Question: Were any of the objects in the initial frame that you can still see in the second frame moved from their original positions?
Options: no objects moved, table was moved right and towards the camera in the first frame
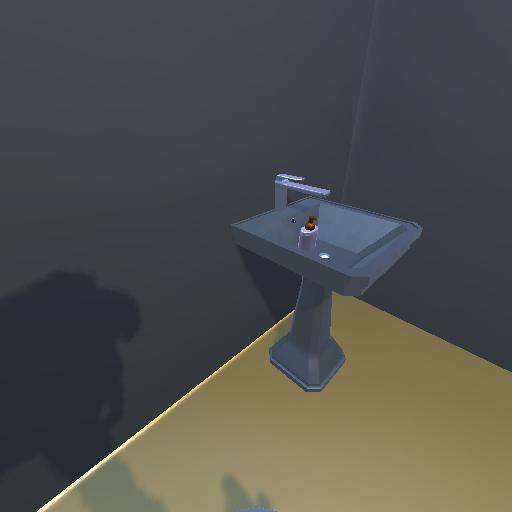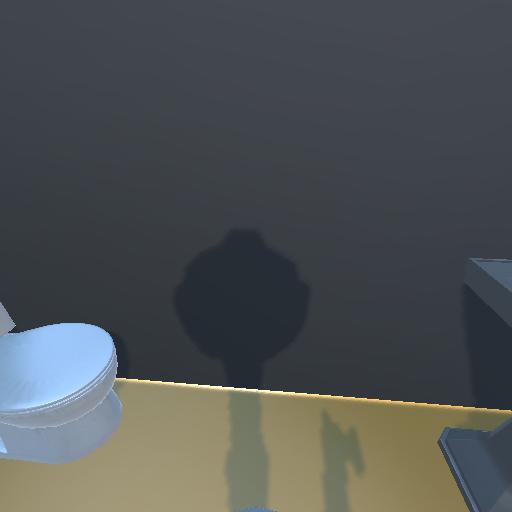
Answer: no objects moved